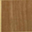
Piece: xx